Field crop: tomato
Growth stage: 1
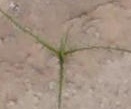
Species: cyperus